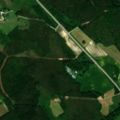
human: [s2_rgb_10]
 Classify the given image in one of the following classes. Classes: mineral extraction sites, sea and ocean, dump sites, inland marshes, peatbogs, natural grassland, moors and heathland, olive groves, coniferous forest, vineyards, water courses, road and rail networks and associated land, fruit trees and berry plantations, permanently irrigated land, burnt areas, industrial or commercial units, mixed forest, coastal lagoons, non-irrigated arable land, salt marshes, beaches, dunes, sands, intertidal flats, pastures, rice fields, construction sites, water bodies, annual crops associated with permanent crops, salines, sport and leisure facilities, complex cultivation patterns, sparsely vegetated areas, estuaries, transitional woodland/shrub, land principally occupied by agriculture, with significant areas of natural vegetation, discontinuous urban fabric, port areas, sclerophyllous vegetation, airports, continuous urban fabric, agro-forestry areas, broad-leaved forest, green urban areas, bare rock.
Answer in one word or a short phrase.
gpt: non-irrigated arable land, coniferous forest, mixed forest